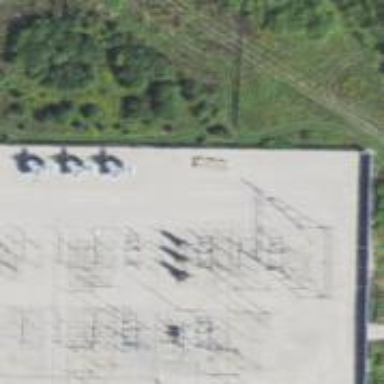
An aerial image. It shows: Switch used for power control.